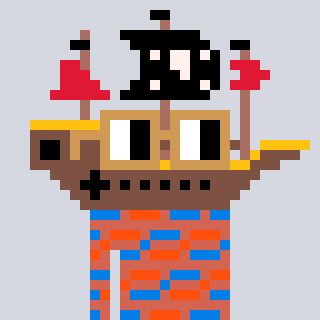
a pixel art character with square brown glasses, a pirateship-shaped head and a peachy-colored body on a cool background